Question: How do I get the 'div' to have the 1 px border on the bottom? Instead of that thick grey bar.
The 'div' that holds the 'ul' with 'id="widget-content"' has a white background with a 1px padding to give the 1px border impression.
No matter what I do, if I try to collapse the widget-content 'div' or expand the li 'div'. There can be more than 3 'li' in the 'ul'.

'''
<div id="content">
'''
'''
<div id="widget-head">
<h3><a href="#" target="_blank">CHANNEL</a></h3>
<div id="widget-edit"><img src="images/icons/settings_g.png" width="12" height="12"></div>
</div>
<div id="widget-content">
<ul id="widget-feeds">
<li>
<div>
<a href="#" > <img src="images/icons/hidden.gif" name="123311"> </a> <a href="#" target="_blank" title="title">Lorem ipsum dolor sit amet, consectetur adipiscing elit. Donec sit amet tortor sit amet nunc interdum</a>
</div>
<div class="widget-desc">
<p>description text here</p>
</div>
</li>
<li>
<div>
<a href="#" > <img src="images/icons/hidden.gif" name="123311"> </a> <a href="#" target="_blank" title="title">Lorem ipsum dolor sit amet, consectetur adipiscing elit. Donec sit amet tortor sit amet nunc interdum</a>
</div>
<div class="widget-desc">
<p>description text here</p>
</div>
</li>
<li>
<div>
<a href="#" > <img src="images/icons/hidden.gif" name="123311"> </a> <a href="#" target="_blank" title="title">Lorem ipsum dolor sit amet, consectetur adipiscing elit. Donec sit amet tortor sit amet nunc interdum</a>
</div>
<div class="widget-desc">
<p>description text here</p>
</div>
</li>
</ul>
</div>
'''
'''
#content #widget-container {
width: 30%;
background-color: #ddd;
float: left;
margin-top: 25px;
margin-bottom: 25px;
margin-left: 25px;
white-space: nowrap;
display: block;
}
#content #widget-container #widget-head {
height: 25px;
padding: 5px;
overflow: hidden;
line-height: 25px;
}
#content #widget-container #widget-head h3 {
font-size: 14px;
width: 90%;
float: left;
}
#content #widget-container #widget-head #widget-edit {
float: right;
width: 12px;
padding-top: 5px;
}
#content #widget-container #widget-content {
background-color: #FFF;
margin: 1px;
}
#content #widget-container #widget-content #widget-feeds ul {
overflow: auto;
}
#content #widget-container #widget-content #widget-feeds li {
display: block;
white-space: normal;
word-wrap: normal;
margin-bottom: 5px;
padding: 4px;
}
#content #widget-container #widget-content #widget-feeds li a {
}
#content #widget-container #widget-content #widget-feeds li .widget-desc {
white-space: normal;
display: none;
margin-bottom: 4px;
padding-top: 2px;
padding-right: 10px;
padding-bottom: 5px;
padding-left: 15px;
overflow: hidden;
}
'''
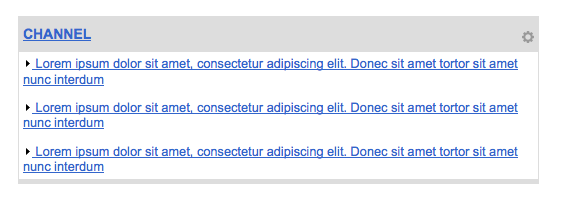
Answer: The visible greyness at the bottom is not a border, it's actually due to the unordered list's bottom margin, which creates an empty space at the bottom.
The following will eliminate this space:
'''
#widget-feeds { margin-bottom: 0 }
#widget-feeds li { margin-bottom: 0 !important; padding: 4px 0 9px 0 !important; }
'''
Note that my fix above is not good practice, you should edit your existing stylesheet to meet these changes instead of applying the rules I specified here.